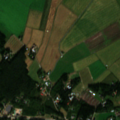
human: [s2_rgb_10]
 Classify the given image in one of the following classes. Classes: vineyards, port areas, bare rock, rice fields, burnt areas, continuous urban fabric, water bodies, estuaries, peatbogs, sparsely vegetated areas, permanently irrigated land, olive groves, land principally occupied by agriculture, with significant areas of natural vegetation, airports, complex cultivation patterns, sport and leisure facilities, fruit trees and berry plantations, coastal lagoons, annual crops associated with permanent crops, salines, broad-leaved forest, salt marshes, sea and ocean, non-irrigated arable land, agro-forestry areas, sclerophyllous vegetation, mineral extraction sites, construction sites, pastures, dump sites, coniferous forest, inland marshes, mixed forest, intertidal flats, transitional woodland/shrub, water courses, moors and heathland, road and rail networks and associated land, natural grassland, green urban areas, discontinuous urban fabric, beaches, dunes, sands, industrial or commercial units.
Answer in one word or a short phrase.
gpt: discontinuous urban fabric, non-irrigated arable land, coniferous forest